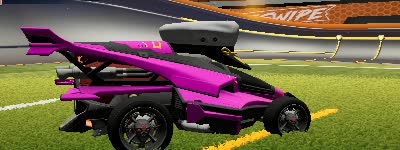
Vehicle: aftershock